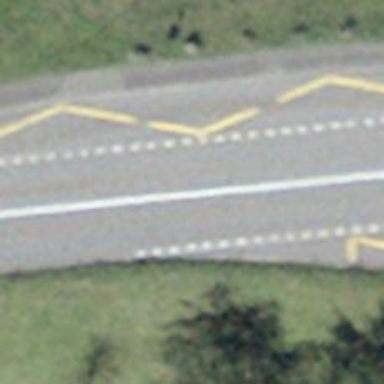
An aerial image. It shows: Bus stop equipped with public transport stop position.